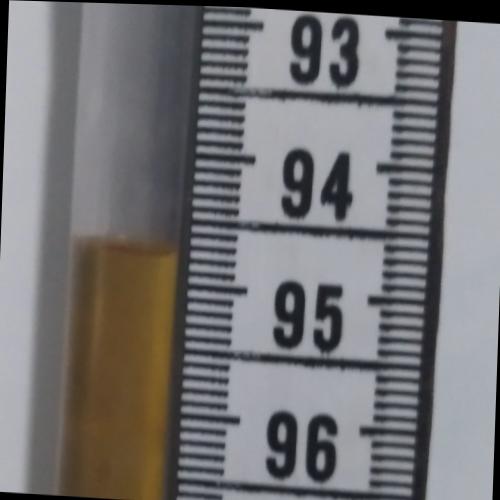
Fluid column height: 94.8 cm